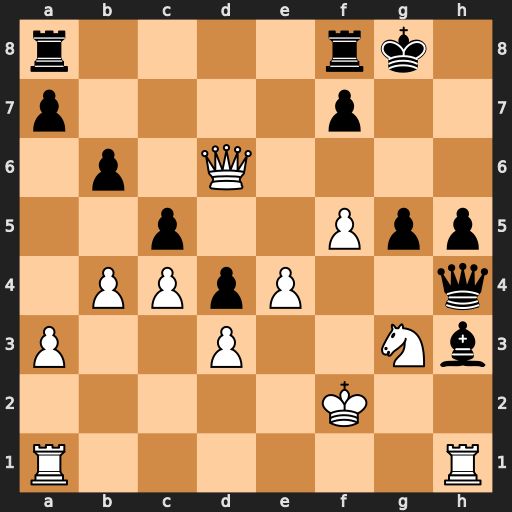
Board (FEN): r4rk1/p4p2/1p1Q4/2p2Ppp/1PPpP2q/P2P2Nb/5K2/R6R
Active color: w
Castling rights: -
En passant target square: -
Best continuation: Rxh3 Qxh3 Rh1 Qxh1 Nxh1